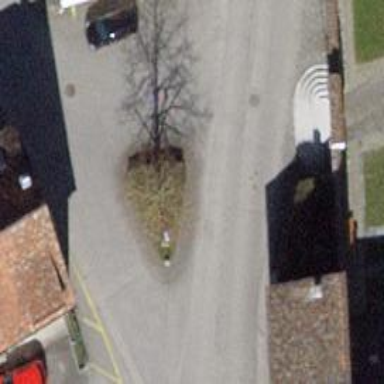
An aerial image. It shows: Asphalt road in residential area.